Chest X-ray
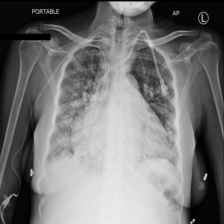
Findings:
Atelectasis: negative
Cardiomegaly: positive
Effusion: positive
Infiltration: positive
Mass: negative
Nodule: negative
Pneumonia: negative
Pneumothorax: negative
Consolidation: negative
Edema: negative
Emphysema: negative
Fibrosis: negative
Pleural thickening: negative
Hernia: negative